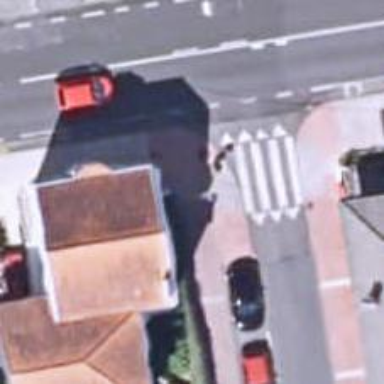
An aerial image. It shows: Sidewalk along the footway.